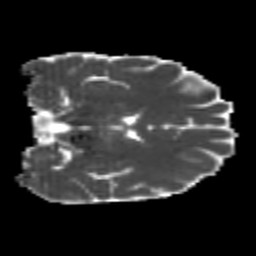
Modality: MD
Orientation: coronal
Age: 23
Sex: female
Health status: healthy
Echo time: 0.074 s